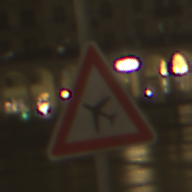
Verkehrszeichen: FlugbetriebRechts
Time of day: Night
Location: Outdoor (Urban)
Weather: Overcast
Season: NotSpecified
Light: Artificial